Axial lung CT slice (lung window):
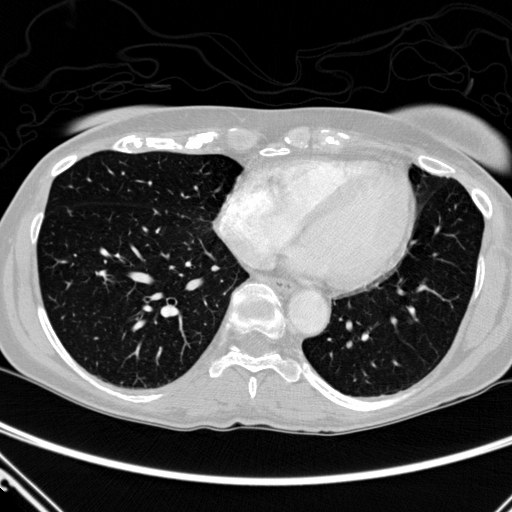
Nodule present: no